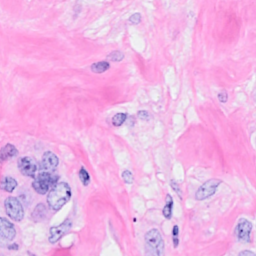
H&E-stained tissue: Breast